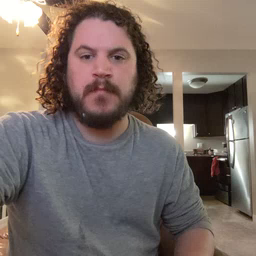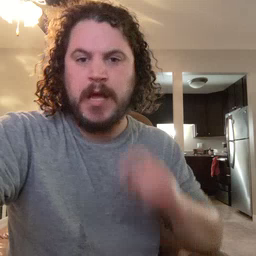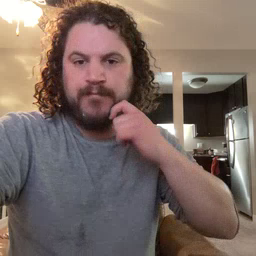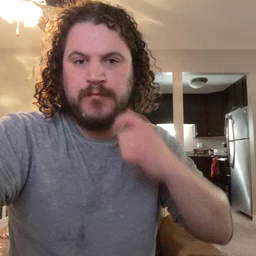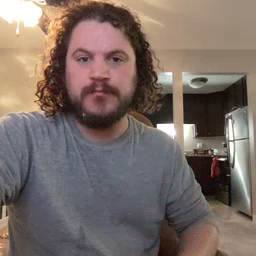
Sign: apple